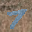
Label: 7